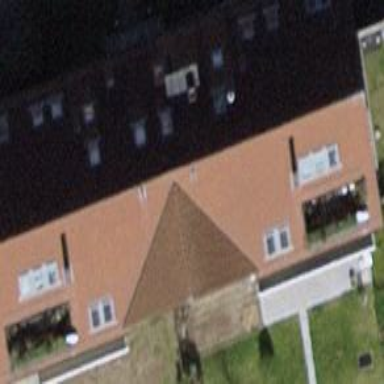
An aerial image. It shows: Brown roofed apartment building with pitched roof.